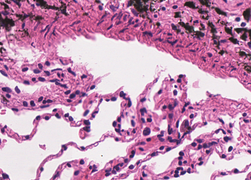
Tumor epithelial tissue: no
Tumor-associated stroma tissue: no
Normal tissue: yes